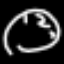
Label: clock